Question: I am working with an existing site and I came across the following MySQL query that needs optimization:
'''
select
mo.mmrrc_order_oid,
mo.completed_by_email,
mo.completed_by_name,
mo.completed_by_title,
mo.order_submission_oid,
mo.order_dt,
mo.center_id,
mo.po_num_tx,
mo.mod_dt,
ste_s.state_cd,
group_concat(distinct osr.status_cd order by osr.status_cd) as test,
case group_concat(distinct osr.status_cd order by osr.status_cd)
when 'Fulfilled' then 'Fulfilled'
when 'Fulfilled,N/A' then 'Fulfilled'
when 'N/A' then 'N/A'
when 'Pending' then 'Pending'
else 'In Process'
end as restriction_status,
max(osr.closed_dt) as restriction_update_dt,
ot.milestone,
ot.completed_dt as tracking_update_dt,
dc.first_name,
dc.last_name,
inst.institution_name,
order_search.products as products_ordered,
mo.other_emails,
mo.customer_label,
mo.grant_numbers
from
t_mmrrc_order mo
join ste_state ste_s using(state_id)
left join t_order_contact oc
on oc.mmrrc_order_oid=mo.mmrrc_order_oid and oc.role_cd='Recipient'
left join t_distrib_cont_instn dci using(distrib_cont_instn_oid)
left join t_institution inst using(institution_oid)
left join t_distribution_contact dc using(distribution_contact_oid)
left join t_order_tracking ot
on ot.mmrrc_order_oid=mo.mmrrc_order_oid
and ifnull(ot.order_tracking_oid, '0000-00-00')= ifnull(
(
select max(order_tracking_oid)
from t_order_tracking ot3
where
ot3.mmrrc_order_oid=mo.mmrrc_order_oid
and ot3.completed_dt= (
select max(completed_dt)
from t_order_tracking ot2
where ot2.mmrrc_order_oid=mo.mmrrc_order_oid
)
), '0000-00-00')
left join t_order_strain_restriction osr
on osr.mmrrc_order_oid = mo.mmrrc_order_oid
left join order_search on order_search.mmrrc_order_oid=mo.mmrrc_order_oid
group by
mo.mmrrc_order_oid
LIMIT 0, 5
'''
this query takes 10+ seconds to run regardless of the limit. When run without a limit, there are a total of 5,727 results and runtime is 10.624 seconds.
With "LIMIT 0, 5" it took 18.47 seconds.
I understand that there are a bunch of joins and nested selects, which is why it is so slow. Any ideas on how to optimize this without having to change the database structure?
MySQL version: 5.0.95
Most tables have over 10,000 records.
This simpler query takes about 9 seconds:
'''
select
mo.mmrrc_order_oid,
mo.completed_by_email,
mo.completed_by_name,
mo.completed_by_title,
mo.order_submission_oid,
mo.order_dt,
mo.center_id,
mo.po_num_tx,
mo.mod_dt,
dc.first_name,
dc.last_name,
inst.institution_name,
order_search.products as products_ordered,
mo.other_emails,
mo.customer_label,
mo.grant_numbers
from
t_mmrrc_order mo
join ste_state ste_s using(state_id)
left join t_order_contact oc
on oc.mmrrc_order_oid=mo.mmrrc_order_oid and oc.role_cd='Recipient'
left join t_distrib_cont_instn dci using(distrib_cont_instn_oid)
left join t_institution inst using(institution_oid)
left join t_distribution_contact dc using(distribution_contact_oid)
left join t_order_strain_restriction osr
on osr.mmrrc_order_oid = mo.mmrrc_order_oid
left join order_search on order_search.mmrrc_order_oid=mo.mmrrc_order_oid
group by mo.mmrrc_order_oid
limit 0,5
'''
I suppose the grouping slows it down the most. In this case, without grouping takes only 0.17 seconds. Any help would be appreciated. Thanks.
Additional details - here is what EXPLAIN gives me for the first query:
<URL>

I found that order_search is a view that is causing most of the slow down. The query for the view is:
'''
SELECT
t_oi.mmrrc_order_oid AS mmrrc_order_oid,
group_concat(t_im.icc_item_code separator ',') AS products
FROM
t_order_item t_oi
JOIN t_item_master t_im on t_oi.item_master_oid = t_im.item_master_oid
JOIN t_strain_archive on t_im.strain_archive_oid = t_strain_archive.strain_archive_oid
WHERE t_oi.item_status_cd IN (_utf8'Active',_utf8'Modified')
GROUP BY t_oi.mmrrc_order_oid
ORDER BY t_im.icc_item_code
'''
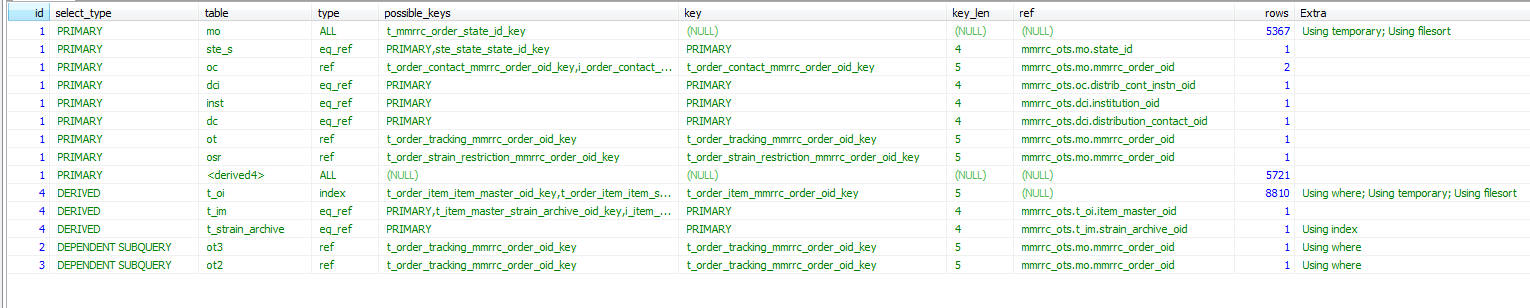
Answer: I managed to solve this problem by doing two separate queries from my PHP script.
First, I query the order_search view by itself and save all the data in a PHP array indexed by the mmrrc_order_oid, which then serves as a quick lookup table for products. This resulting lookup table is an array of about about 6000 strings.
Next, I perform the big complex query with order_search table omitted. This only takes about a second now. For each resulting record, I simply use the lookup table by mmrrc_order_oid to get the products for that order.